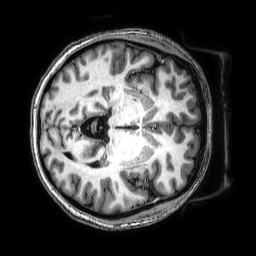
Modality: T1w
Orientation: axial
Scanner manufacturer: philips
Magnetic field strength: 3 T
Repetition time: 0.008 s
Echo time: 0.003572 s